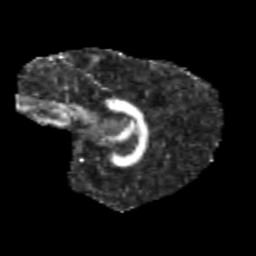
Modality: FA
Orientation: sagittal
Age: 12
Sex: male
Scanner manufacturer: siemens
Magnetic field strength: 3 T
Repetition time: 3.8 s
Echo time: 0.07 s